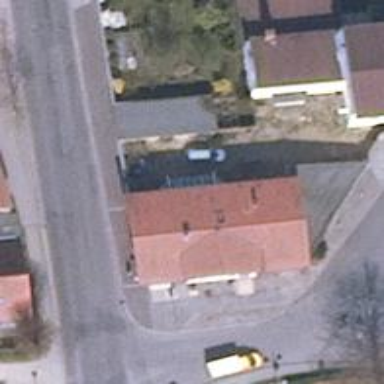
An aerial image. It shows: Pharmacy.